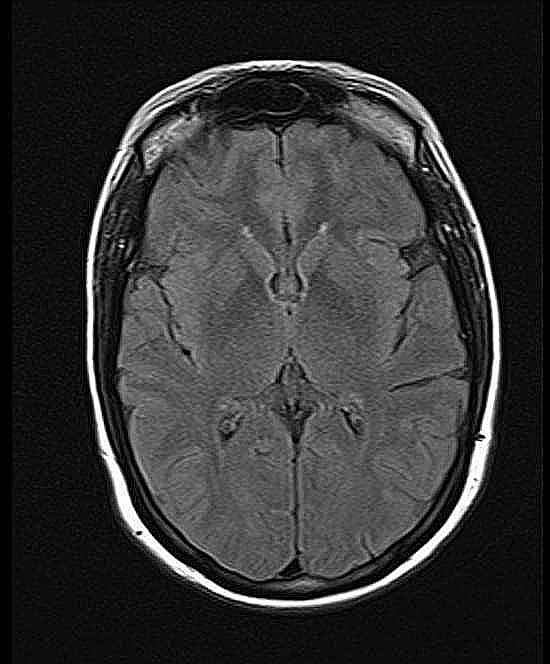
Label: notumor